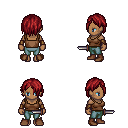
a pixel art fantasy rpg character, female body template, human, dark skin, brown pirate shirt, teal pants, brunette bangs hairstyle, leather bracers, brown shoes, dagger, four views (front, back, left, right), 2x2 character sprite sheet, small pixel art, hard edges, no anti-aliasing